Field crop: tomato
Growth stage: 1
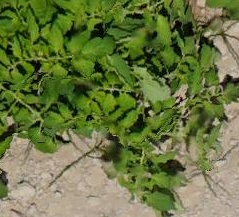
Species: tomato